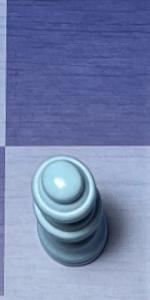
Label: Queen_White